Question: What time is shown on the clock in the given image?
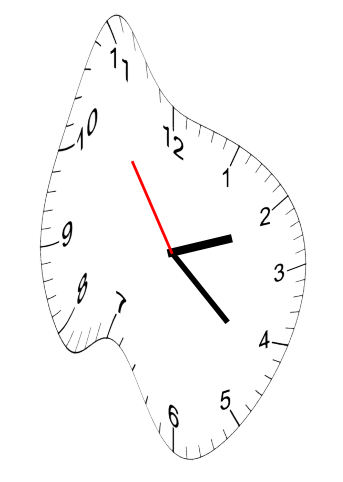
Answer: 02:21:54